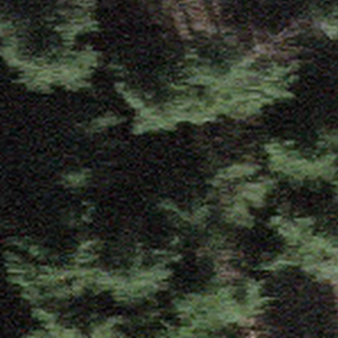
Label: other